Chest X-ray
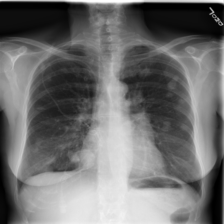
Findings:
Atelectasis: negative
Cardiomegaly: negative
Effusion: negative
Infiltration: positive
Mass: negative
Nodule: positive
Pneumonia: negative
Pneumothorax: negative
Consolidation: negative
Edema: negative
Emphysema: negative
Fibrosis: negative
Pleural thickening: negative
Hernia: negative